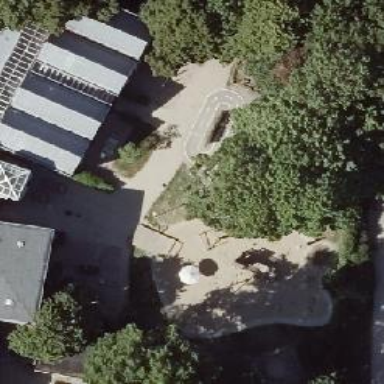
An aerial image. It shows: Playground area for leisure land.